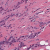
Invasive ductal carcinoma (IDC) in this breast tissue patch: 1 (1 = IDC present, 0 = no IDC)